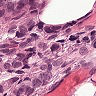
Metastatic tissue present: yes